Brain MRI, t2w sequence, axial 2D slice.
Patient: age 41, sex F, weight 95 kg, height 1.95 m
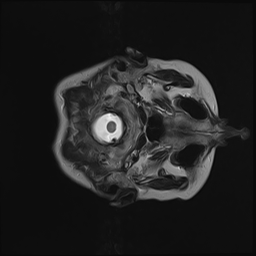